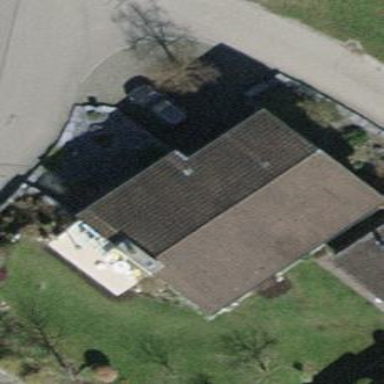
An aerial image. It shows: Detached building.